Question: I'm new to PhoneGap and I tried to install and work as the starting guide shows but
its so complicated...
so here is my problem:
1. I have downloaded phonegap to c:oaz\mobile\ directory.
2. To the same place I've downloaded the Java SDK.
3. I have set the PATH environment with the platform-tools and tools as the guide in phonegap shows.
4. I have created a JAVA_HOME variable assigning it the value of: c:\Program Files(x86)\java\jdk1.7.0_21in\ and i checked to see if there is a javac.exe file...and its there...
5. Finally i set the PATH and assign it also c:\Program Files(x86)\java\jdk1.7.0_21in
BUT
when I try to create a project it says:

What shall i do?
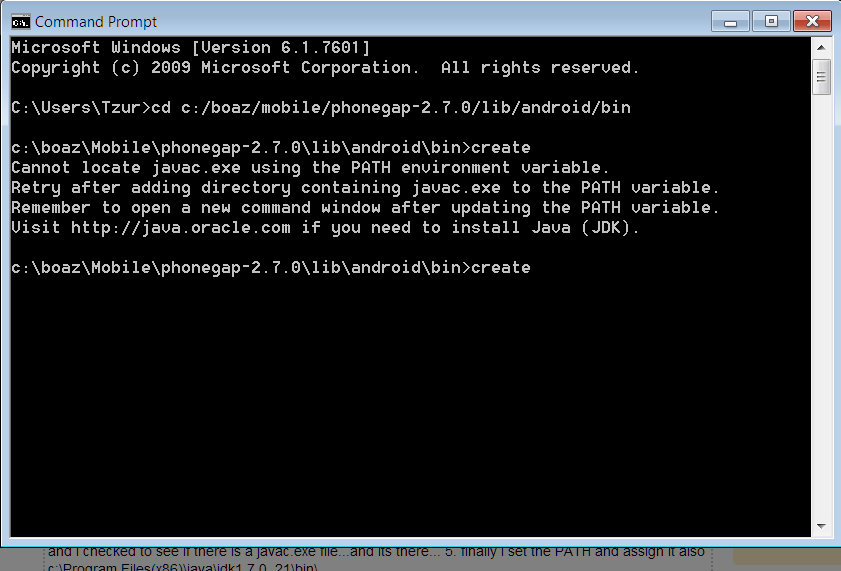
Answer: create.bat file
change
line 24
IF [%%~$PATH:X]==[] (
to
IF [%%~$PATH:%%X]==[] (